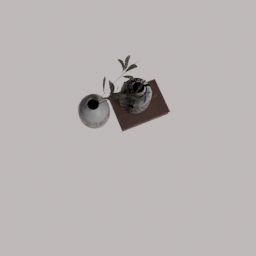
Label: decoration